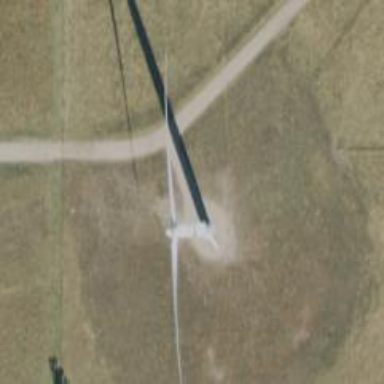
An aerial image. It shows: Wind generator powered by horizontal-axis wind turbine.